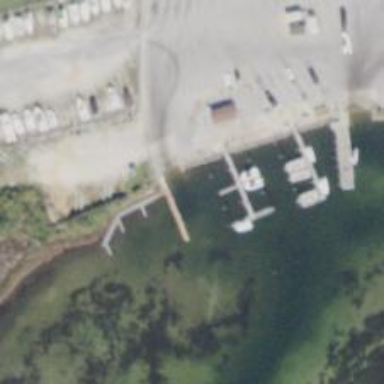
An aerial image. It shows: Slipway on leisure land.